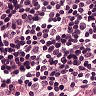
Metastatic tissue present: no